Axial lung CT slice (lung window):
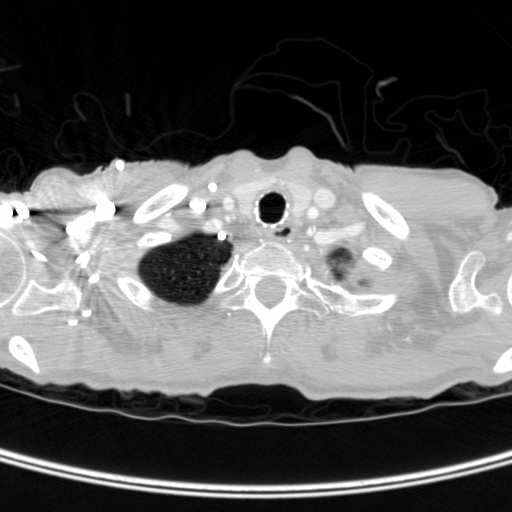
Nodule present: no